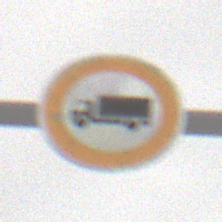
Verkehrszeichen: VerbotFuerKraftfahrzeugeUeberDreiKommaFuenfTonnen
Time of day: MorningAfternoon
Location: Outdoor (Nature)
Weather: Overcast
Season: Winter
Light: Natural